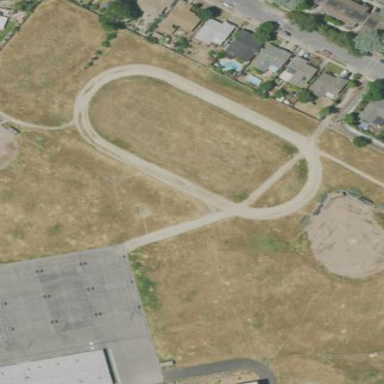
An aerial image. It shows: Track located within leisure land area.